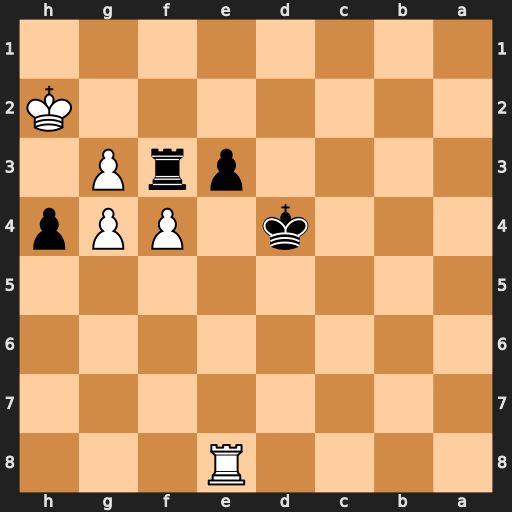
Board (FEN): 4R3/8/8/8/3k1PPp/4prP1/7K/8
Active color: b
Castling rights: -
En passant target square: -
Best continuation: Rxg3 g5 Kd3 f5 Rxg5 f6 Rf5